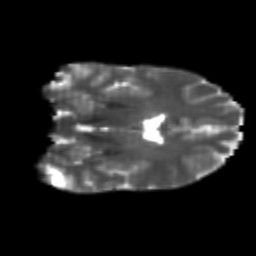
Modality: T2w
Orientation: coronal
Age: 26
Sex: female
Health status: healthy
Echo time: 0.074 s